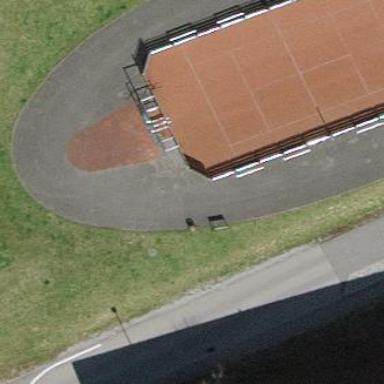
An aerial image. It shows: Pitch for leisure activities.